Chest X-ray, PA view. Patient: 72 years old, sex M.
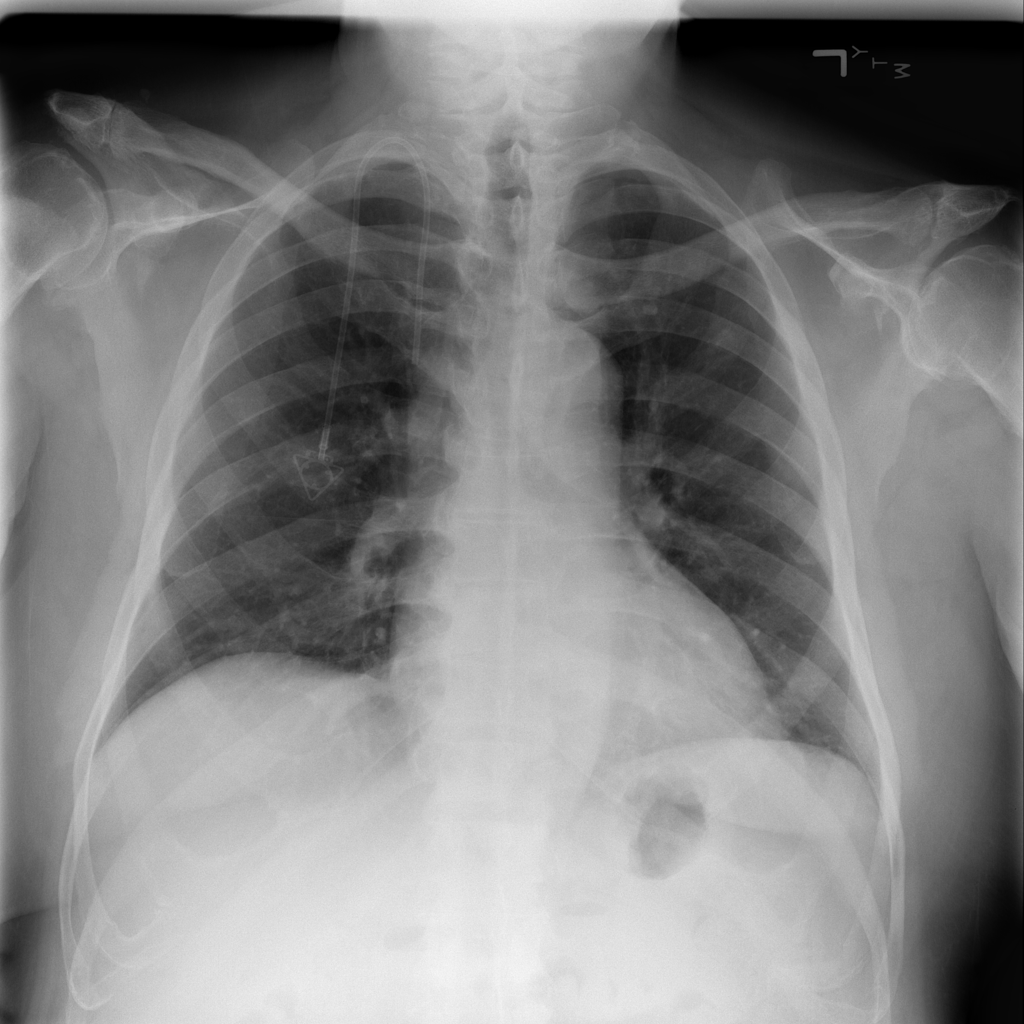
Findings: No Finding